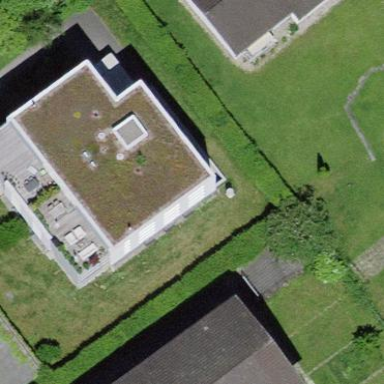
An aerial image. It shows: Apartment building with flat roof.